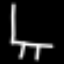
Label: chair